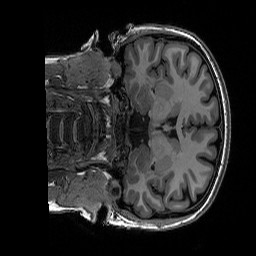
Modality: T1w
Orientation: coronal
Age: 30
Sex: female
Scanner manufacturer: siemens
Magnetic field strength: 3 T
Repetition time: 2.53 s
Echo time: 0.0033 s